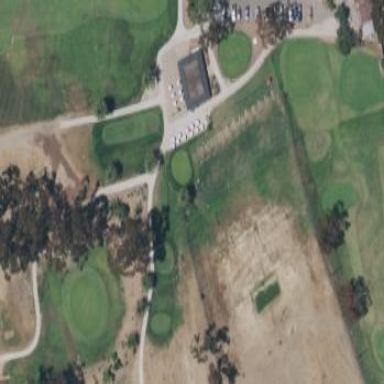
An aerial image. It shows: Area with grass used as rough in golf course.